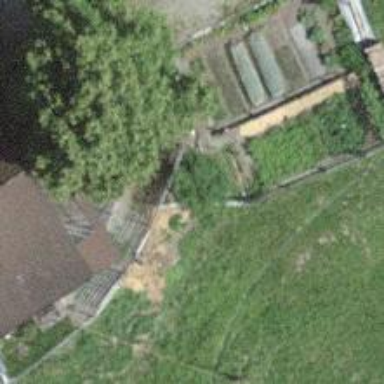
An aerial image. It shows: Farm.